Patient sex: F
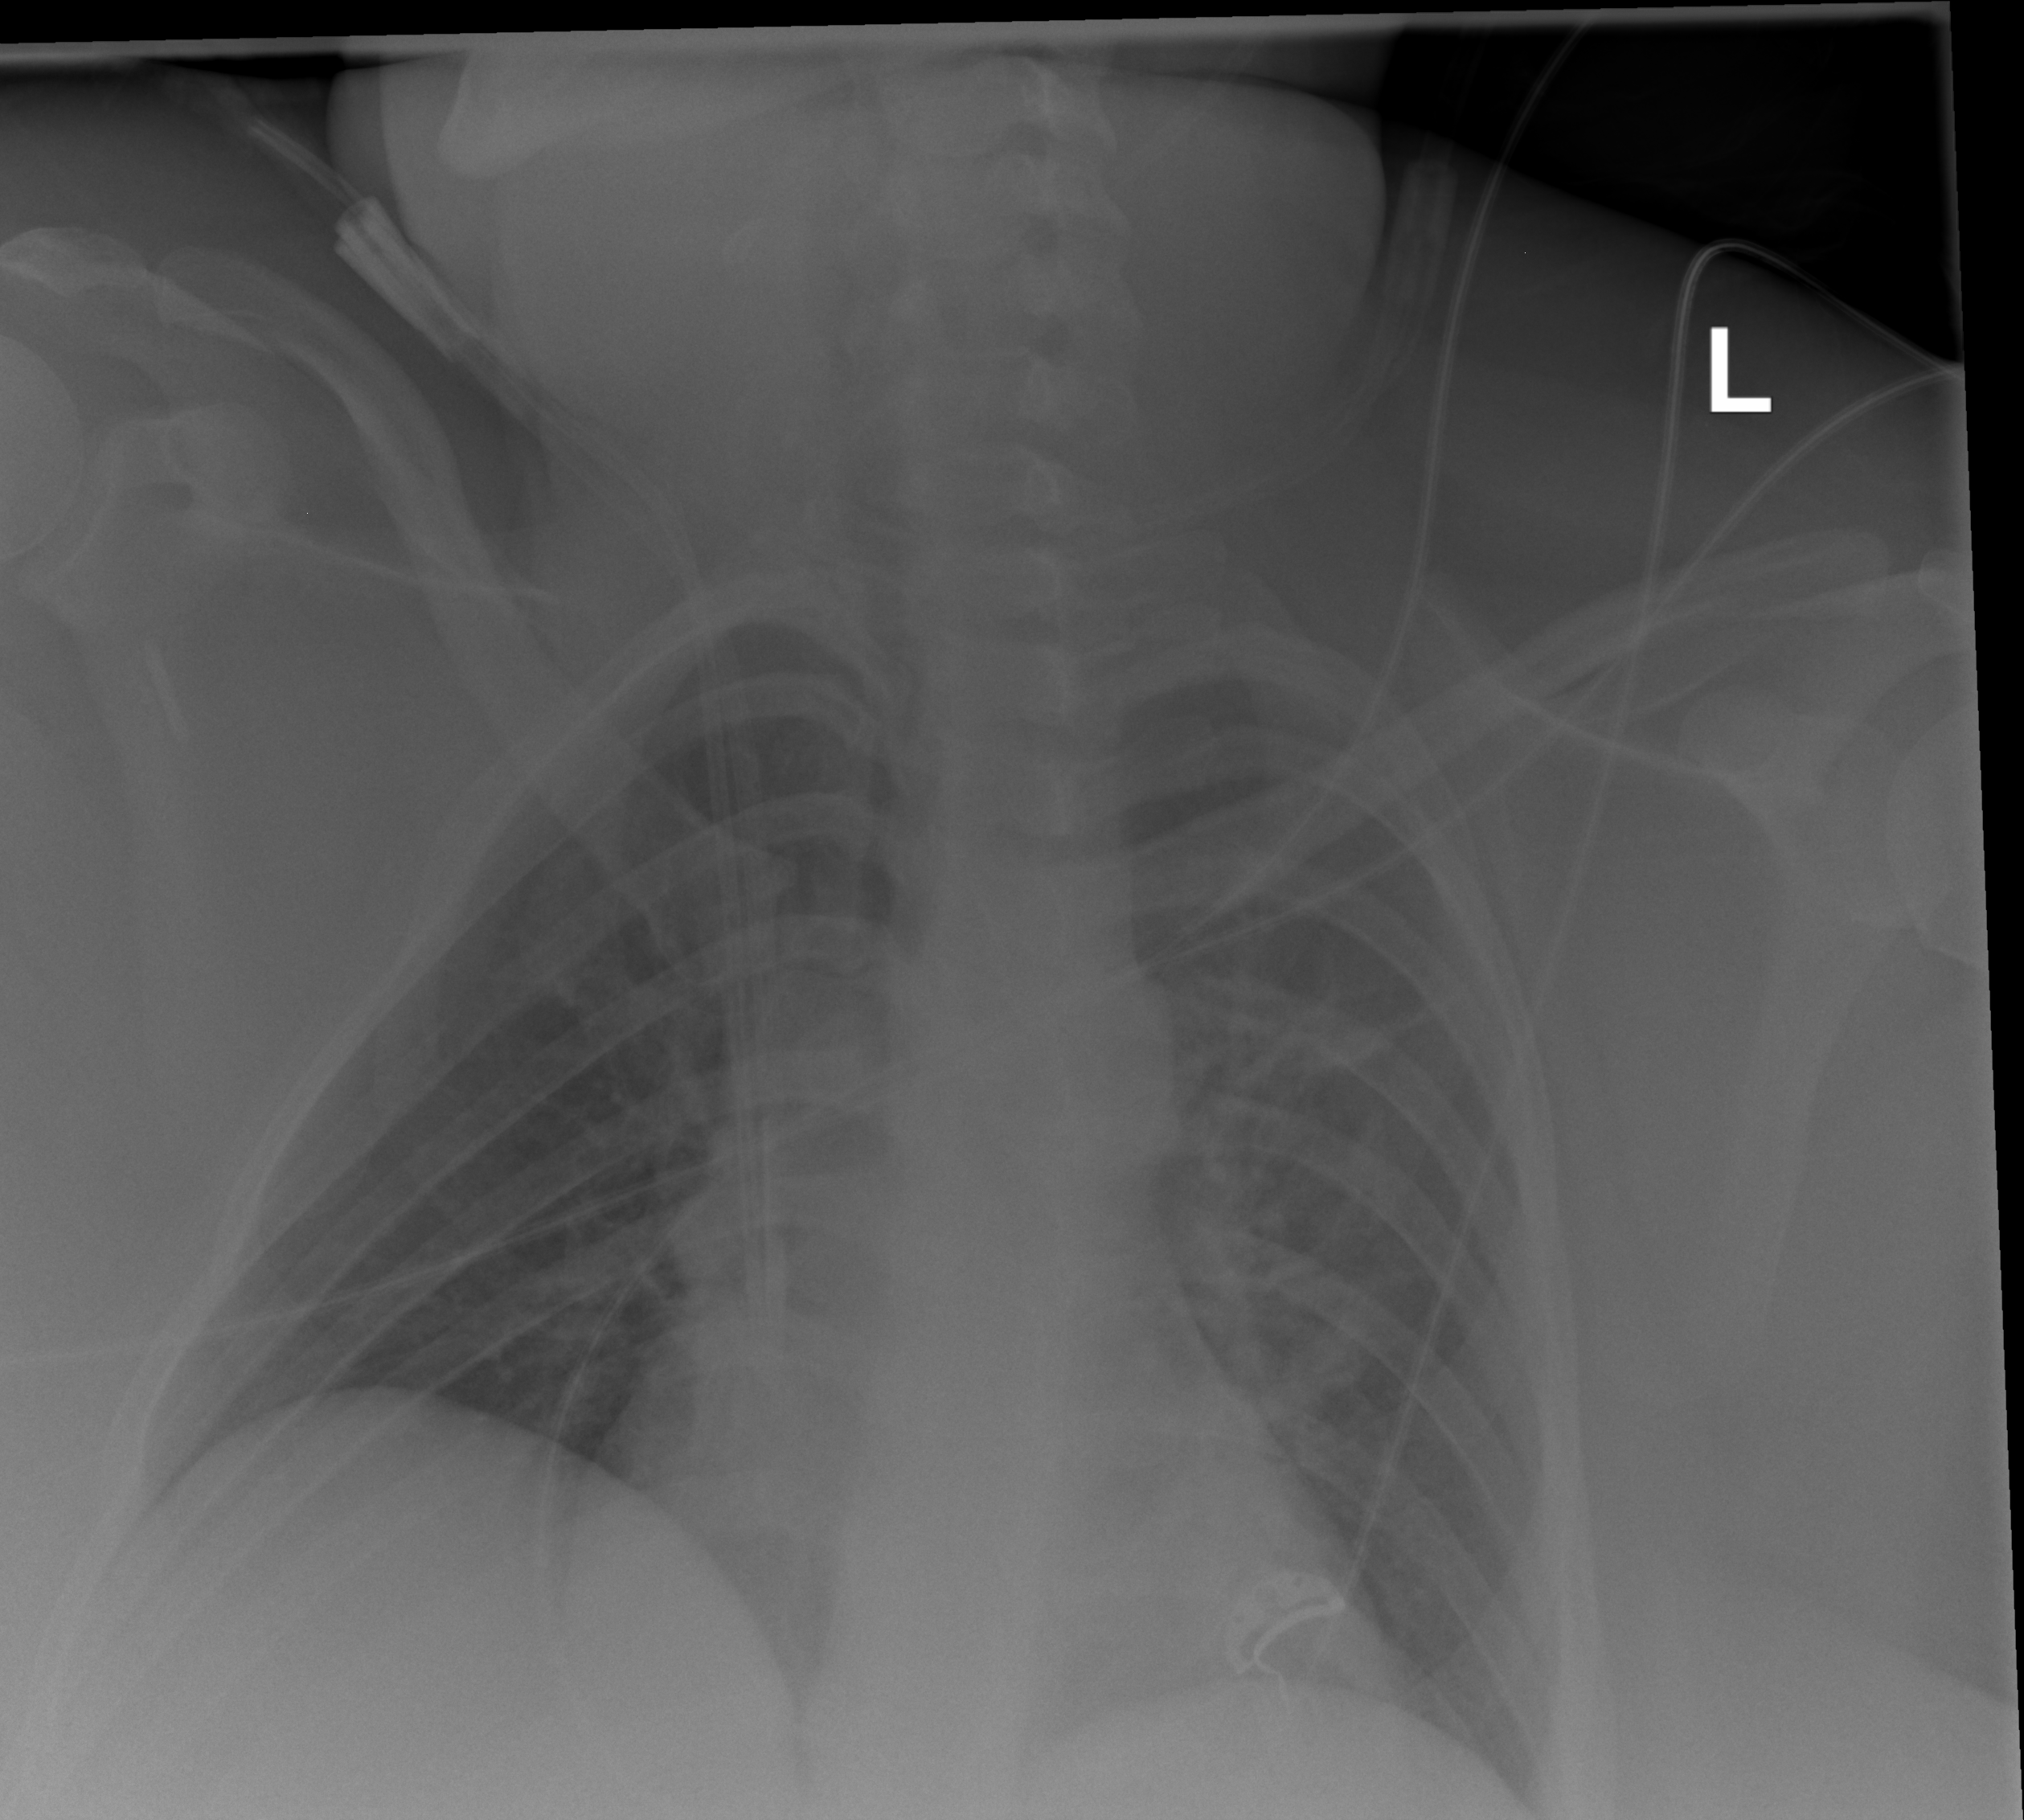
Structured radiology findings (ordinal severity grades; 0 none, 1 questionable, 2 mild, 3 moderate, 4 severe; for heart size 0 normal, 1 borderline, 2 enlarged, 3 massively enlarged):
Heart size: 0
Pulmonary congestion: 0
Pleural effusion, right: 0
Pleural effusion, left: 0
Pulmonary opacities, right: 0
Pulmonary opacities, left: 0
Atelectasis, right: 0
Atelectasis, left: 0